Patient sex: M
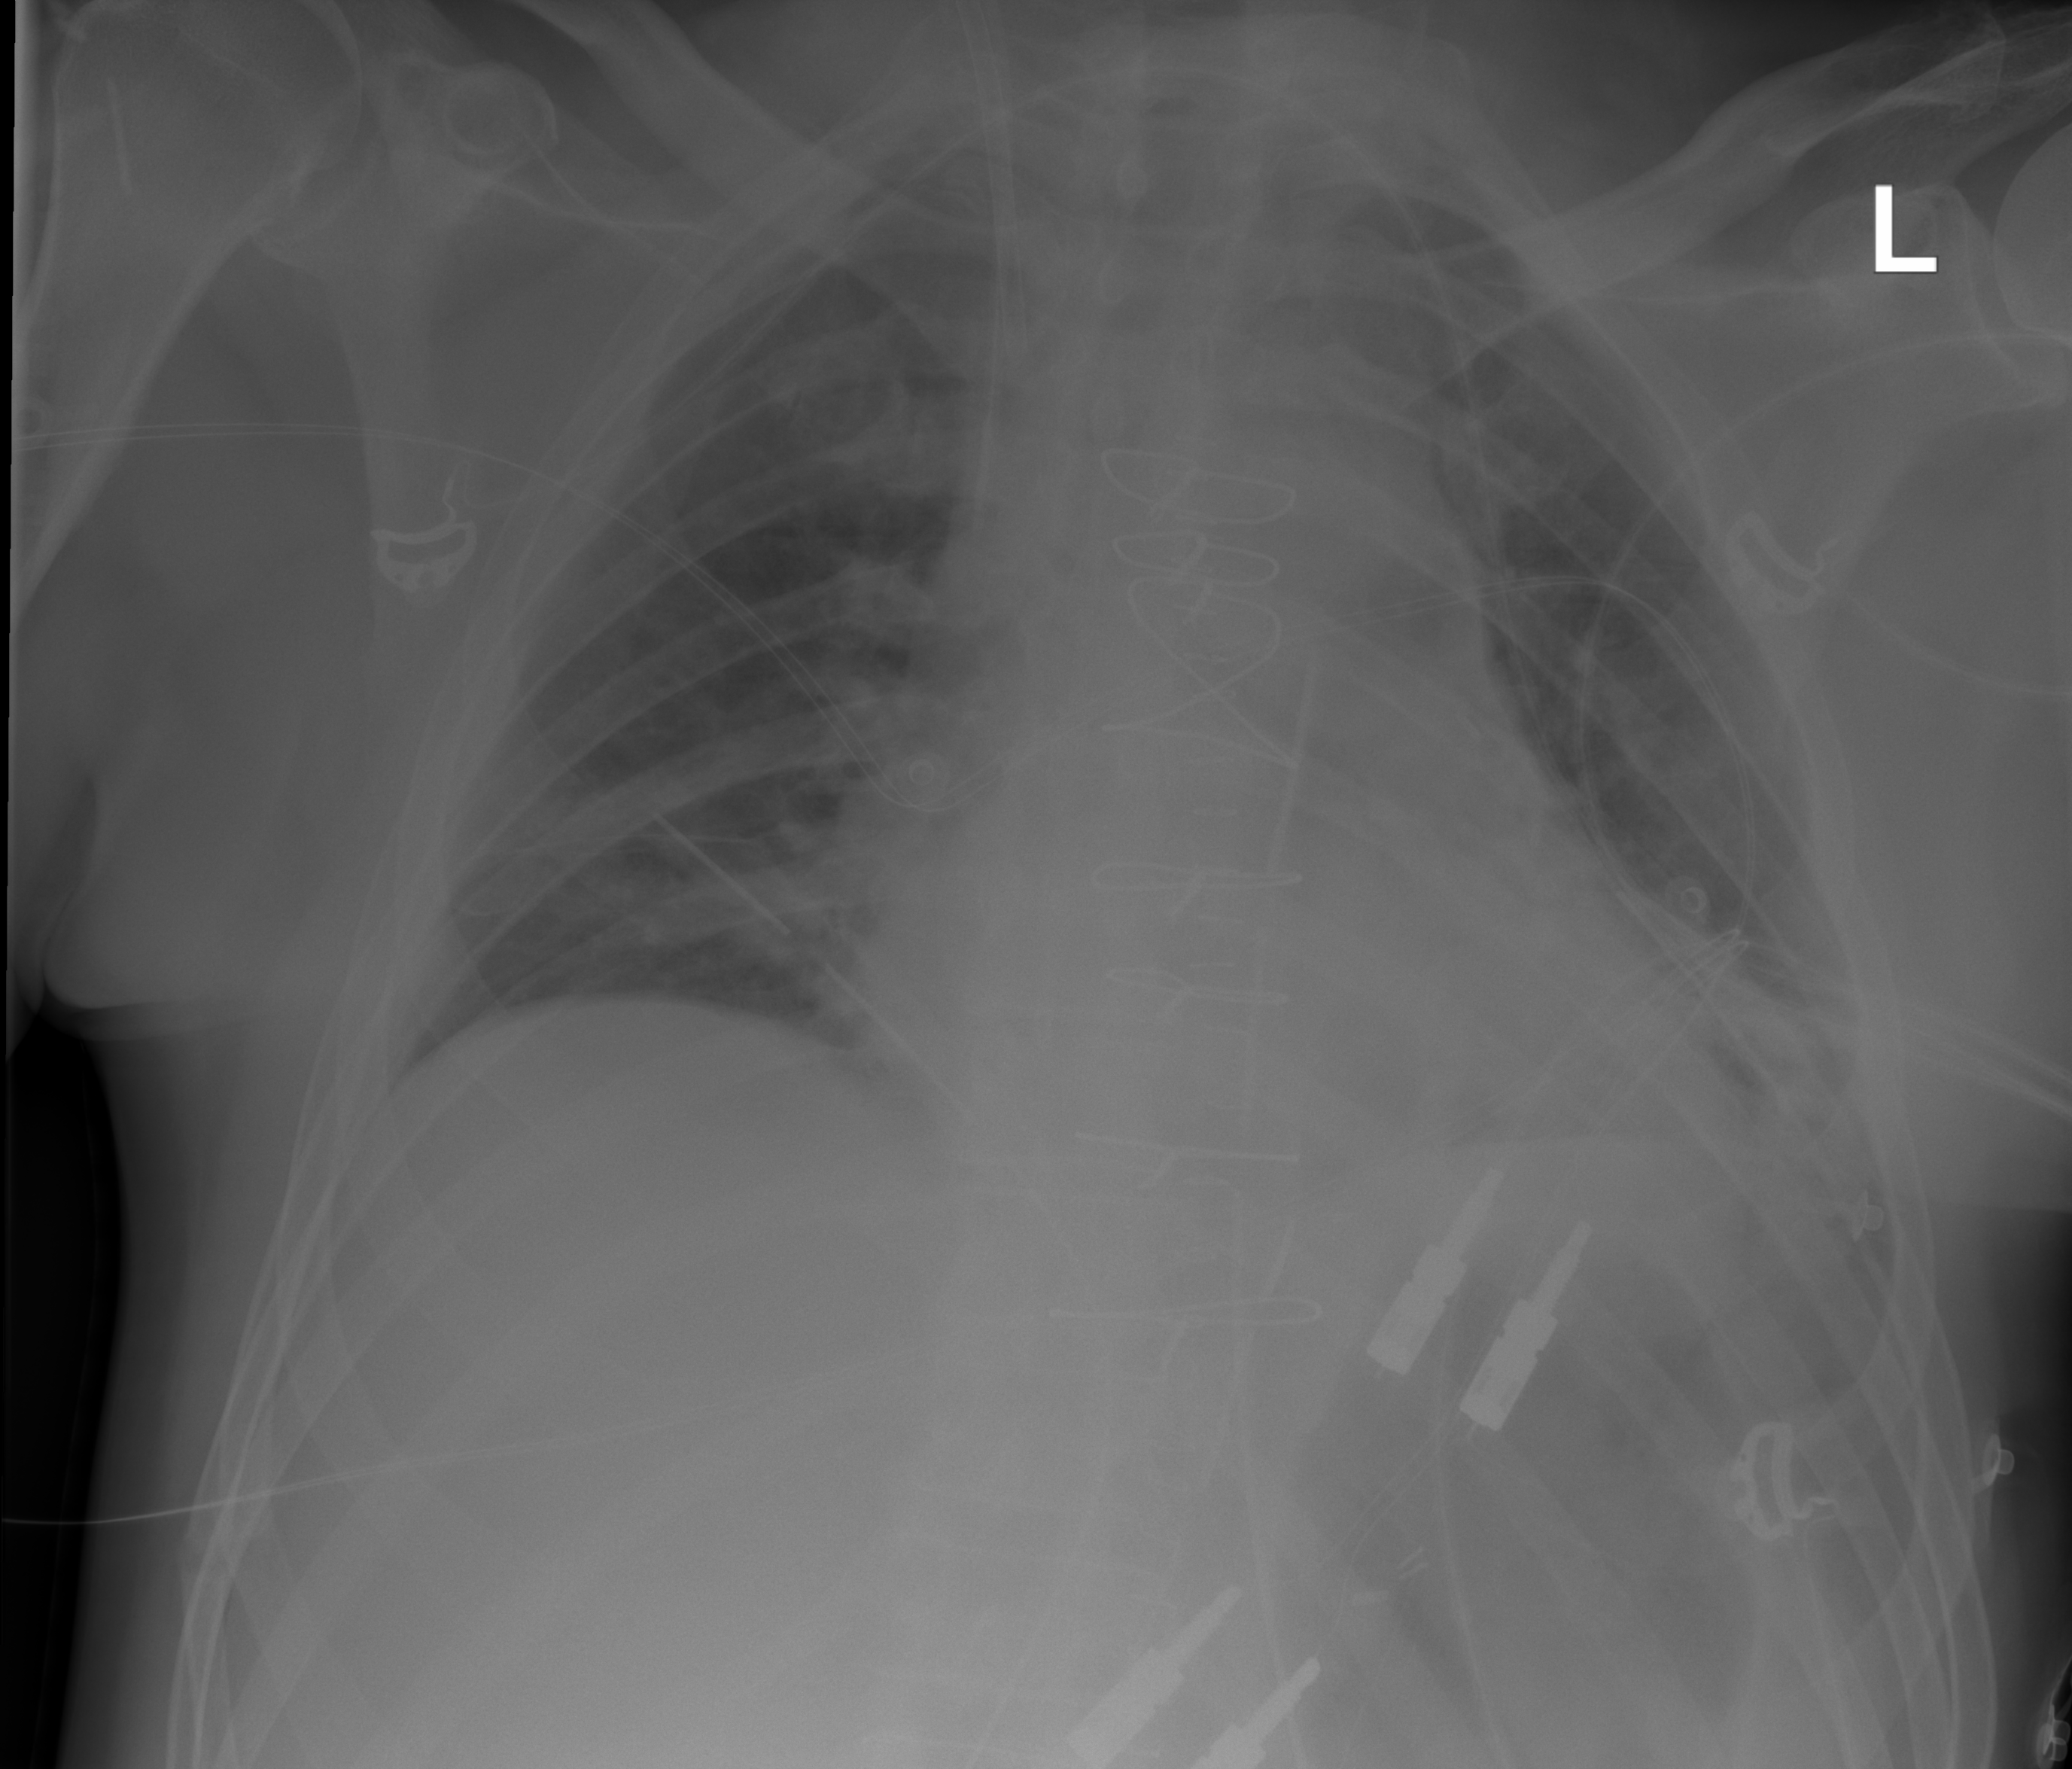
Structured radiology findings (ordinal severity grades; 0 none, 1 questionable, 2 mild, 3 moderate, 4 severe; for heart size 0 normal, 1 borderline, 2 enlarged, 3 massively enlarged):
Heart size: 2
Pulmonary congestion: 2
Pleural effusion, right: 0
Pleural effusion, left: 0
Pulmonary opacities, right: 0
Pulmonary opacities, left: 0
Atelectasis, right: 2
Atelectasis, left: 2